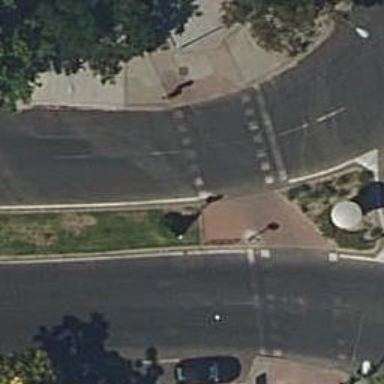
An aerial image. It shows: Road crossing with traffic signals.